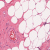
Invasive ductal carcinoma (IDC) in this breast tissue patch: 0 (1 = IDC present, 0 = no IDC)